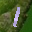
Label: 1